Question: As the title says, I'd like to be able to change the colour of a pixel/s with the last pixel of a different pixel encountered. For example, in the image below, I'd like to be able to replace the black pixels for orange ones, however simply saying if pixel == black, pixel = orange wont work, as I plan on applying the code to a more complicated image. The code below is my initial attempt: Any help is appreciated!
'''
for y in xrange(image_test.size[1]):
for x in xrange(image_test.size[0]):
currentPixel_2 = image_test.getpixel((x,y))
if currentPixel_2 == (0,0,0):
currentPixel_2 =
'''

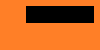
Answer: You can do this by using a variable to hold the value of the previous pixel you encountered.
'''
previous_pixel = None
for y in xrange(image_test.size[1]):
for x in xrange(image_test.size[0]):
currentPixel_2 = image_test.getpixel((x,y))
if currentPixel_2 == (0,0,0) and previous_pixel:
image_test.putpixel((x,y), previous_pixel)
else:
previous_pixel = currentPixel_2
'''
I think most of the lines should be obvious here, but basically, if you're not on a black pixel, the last thing you do in the loop is assign the current pixel to 'previous_pixel', so your next pass through the loop, if it's black, you have the prior pixel value ready for use.
The line, 'if currentPixel_2 == (0,0,0) and previous_pixel' is just in case your first pixel is black, and you don't have a 'previous_pixel' value yet, I just skip it, though you can do what you want. Another approach to this first pixel issue is to assign some value to 'previous_pixel' before you start the loop.
Also, btw, here you are iterating over individual pixels, which will be fairly slow. If you need to speed it up, you could do so with numpy.